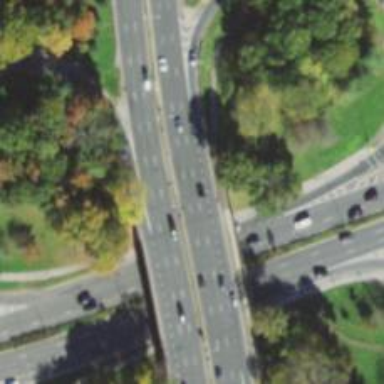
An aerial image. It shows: Asphalt bridge on motorway expressway.